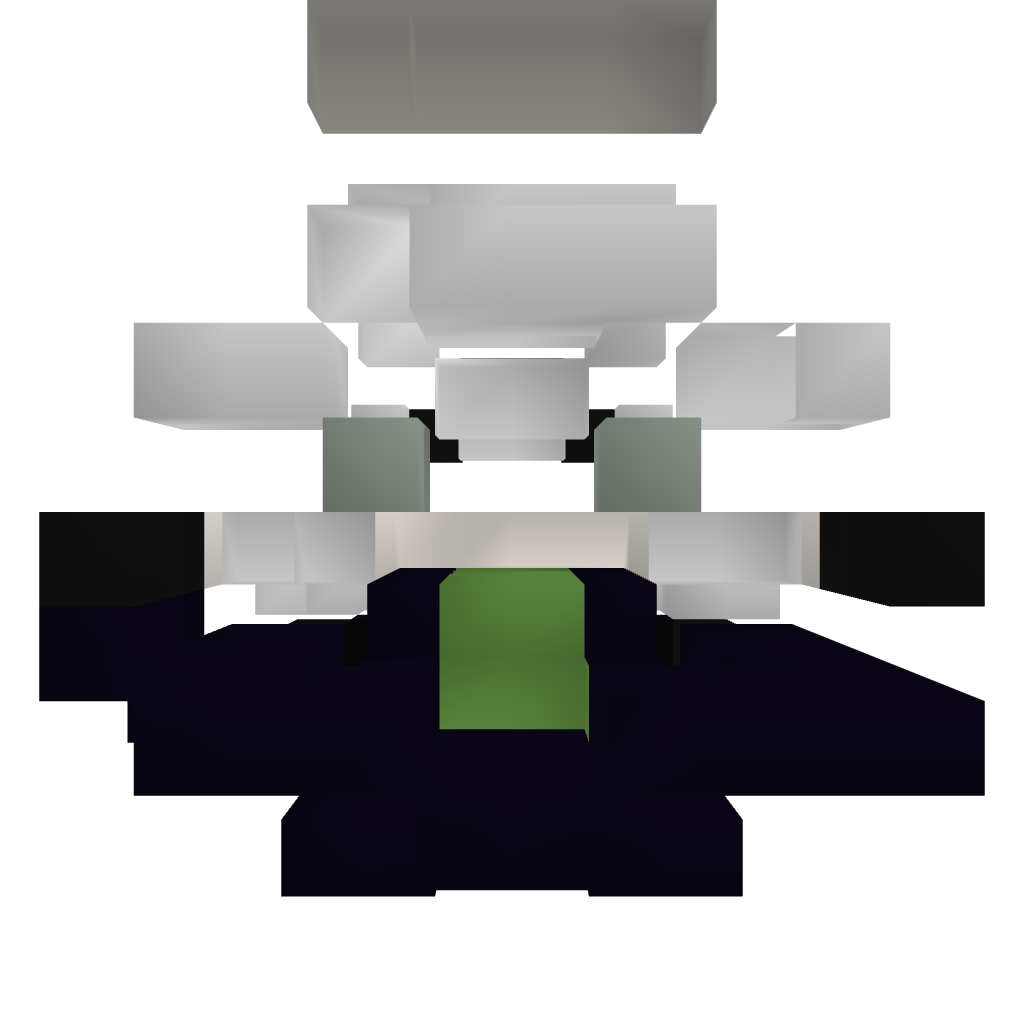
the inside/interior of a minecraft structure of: Ultimate TNT Cannon V. 1